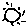
Label: sun